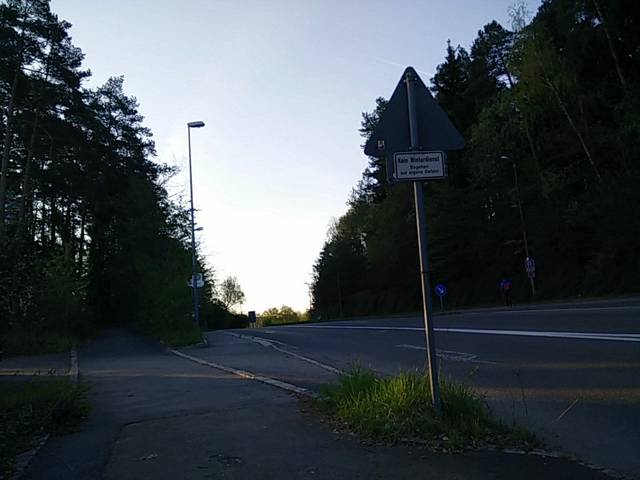
Region: Germany
Coordinates: 48.537, 9.033